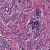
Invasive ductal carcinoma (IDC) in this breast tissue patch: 1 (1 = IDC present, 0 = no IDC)